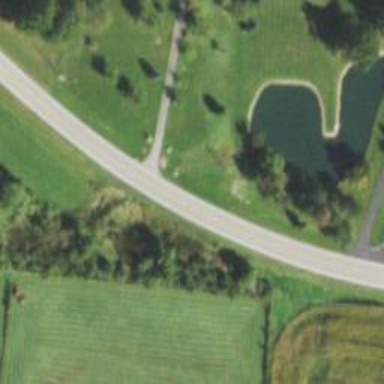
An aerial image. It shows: Secondary road.